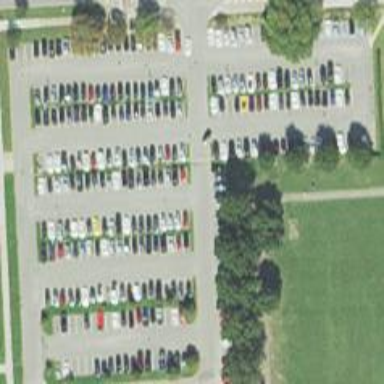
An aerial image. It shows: Parking area with surface.